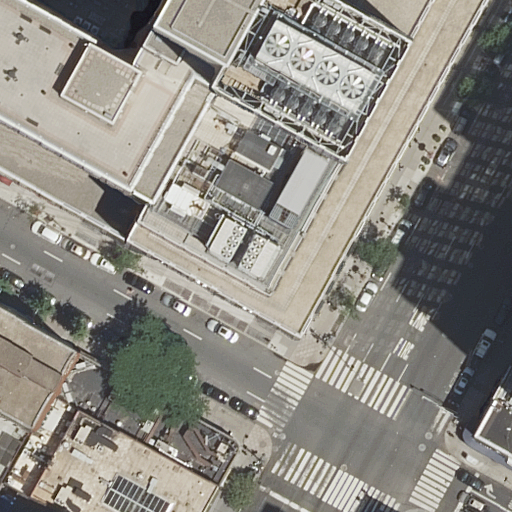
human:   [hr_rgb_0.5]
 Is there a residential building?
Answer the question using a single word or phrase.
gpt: yes

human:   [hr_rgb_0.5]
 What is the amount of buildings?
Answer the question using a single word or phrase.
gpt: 8

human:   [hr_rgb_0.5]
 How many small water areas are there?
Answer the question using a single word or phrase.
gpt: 0

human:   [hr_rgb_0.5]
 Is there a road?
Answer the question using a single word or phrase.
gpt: yes

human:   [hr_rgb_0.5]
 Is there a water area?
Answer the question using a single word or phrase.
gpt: no

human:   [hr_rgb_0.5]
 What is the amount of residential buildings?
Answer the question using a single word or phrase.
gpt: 8

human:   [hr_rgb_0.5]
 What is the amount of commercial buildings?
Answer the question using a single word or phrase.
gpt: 0

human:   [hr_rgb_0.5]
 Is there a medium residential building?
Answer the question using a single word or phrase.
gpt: yes

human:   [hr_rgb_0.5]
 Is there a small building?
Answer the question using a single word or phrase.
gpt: yes

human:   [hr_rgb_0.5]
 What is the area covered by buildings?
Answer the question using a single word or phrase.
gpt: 3235m2

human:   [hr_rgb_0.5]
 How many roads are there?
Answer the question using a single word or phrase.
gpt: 3

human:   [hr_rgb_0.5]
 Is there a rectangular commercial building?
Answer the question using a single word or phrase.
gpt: no

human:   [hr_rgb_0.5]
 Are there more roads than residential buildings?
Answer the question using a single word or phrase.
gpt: no

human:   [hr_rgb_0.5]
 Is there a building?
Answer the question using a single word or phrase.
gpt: yes

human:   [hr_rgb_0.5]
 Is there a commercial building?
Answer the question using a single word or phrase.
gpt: no

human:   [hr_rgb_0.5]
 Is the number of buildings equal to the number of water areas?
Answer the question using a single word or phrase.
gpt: no

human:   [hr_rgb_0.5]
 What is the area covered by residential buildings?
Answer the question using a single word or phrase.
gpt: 3235m2

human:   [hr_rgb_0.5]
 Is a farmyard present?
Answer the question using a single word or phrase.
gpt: no

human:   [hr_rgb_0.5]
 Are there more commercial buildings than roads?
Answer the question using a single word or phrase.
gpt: no

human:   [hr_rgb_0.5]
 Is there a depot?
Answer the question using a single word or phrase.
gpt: no

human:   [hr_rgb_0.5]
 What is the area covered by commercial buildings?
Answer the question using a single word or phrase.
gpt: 0m2

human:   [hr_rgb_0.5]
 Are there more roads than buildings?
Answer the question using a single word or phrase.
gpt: no

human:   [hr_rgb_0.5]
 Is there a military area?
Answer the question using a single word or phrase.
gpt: no

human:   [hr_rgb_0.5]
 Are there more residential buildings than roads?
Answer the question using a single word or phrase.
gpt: yes

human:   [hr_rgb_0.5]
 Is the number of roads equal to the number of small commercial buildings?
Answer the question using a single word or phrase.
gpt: no

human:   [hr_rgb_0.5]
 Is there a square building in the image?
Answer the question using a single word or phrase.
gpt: no

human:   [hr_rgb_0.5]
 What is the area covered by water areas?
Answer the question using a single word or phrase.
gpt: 0m2

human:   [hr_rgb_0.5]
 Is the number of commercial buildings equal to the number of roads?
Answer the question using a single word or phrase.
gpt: no

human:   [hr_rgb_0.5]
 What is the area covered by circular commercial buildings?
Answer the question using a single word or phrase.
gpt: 0m2

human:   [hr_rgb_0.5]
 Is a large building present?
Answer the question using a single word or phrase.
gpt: yes

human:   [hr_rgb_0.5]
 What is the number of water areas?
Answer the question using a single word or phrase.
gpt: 0

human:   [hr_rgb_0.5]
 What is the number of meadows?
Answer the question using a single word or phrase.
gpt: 0

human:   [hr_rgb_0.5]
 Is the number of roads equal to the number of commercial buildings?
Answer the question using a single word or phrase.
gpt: no

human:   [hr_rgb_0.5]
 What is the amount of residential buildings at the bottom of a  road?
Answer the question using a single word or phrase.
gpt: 5

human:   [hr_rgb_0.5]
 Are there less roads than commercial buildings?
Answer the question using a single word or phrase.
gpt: no

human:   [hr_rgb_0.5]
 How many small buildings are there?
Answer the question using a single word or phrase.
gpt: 2

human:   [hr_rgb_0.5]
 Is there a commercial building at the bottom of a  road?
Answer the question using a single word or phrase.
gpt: no

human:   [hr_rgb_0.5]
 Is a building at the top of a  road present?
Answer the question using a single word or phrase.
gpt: yes

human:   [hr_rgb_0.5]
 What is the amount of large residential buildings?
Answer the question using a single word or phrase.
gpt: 2

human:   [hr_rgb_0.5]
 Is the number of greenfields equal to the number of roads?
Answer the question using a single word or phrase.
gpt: no

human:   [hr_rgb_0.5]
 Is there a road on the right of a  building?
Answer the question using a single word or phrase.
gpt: yes

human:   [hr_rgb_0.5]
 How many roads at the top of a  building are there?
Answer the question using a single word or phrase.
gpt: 3

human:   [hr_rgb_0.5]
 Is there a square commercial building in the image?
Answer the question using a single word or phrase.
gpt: no

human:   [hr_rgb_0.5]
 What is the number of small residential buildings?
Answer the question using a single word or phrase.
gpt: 2

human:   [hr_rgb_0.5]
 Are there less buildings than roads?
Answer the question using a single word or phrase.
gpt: no

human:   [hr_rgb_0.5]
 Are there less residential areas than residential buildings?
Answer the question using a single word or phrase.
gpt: yes

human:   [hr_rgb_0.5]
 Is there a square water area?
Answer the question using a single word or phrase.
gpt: no

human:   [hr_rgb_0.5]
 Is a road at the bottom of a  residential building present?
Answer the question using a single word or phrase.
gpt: yes

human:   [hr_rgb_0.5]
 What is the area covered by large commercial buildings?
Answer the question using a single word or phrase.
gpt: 0m2

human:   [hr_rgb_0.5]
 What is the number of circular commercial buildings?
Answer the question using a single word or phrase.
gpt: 0

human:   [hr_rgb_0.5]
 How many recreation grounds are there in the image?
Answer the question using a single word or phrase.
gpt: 0

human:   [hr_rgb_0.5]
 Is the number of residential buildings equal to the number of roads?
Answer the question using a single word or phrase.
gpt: no

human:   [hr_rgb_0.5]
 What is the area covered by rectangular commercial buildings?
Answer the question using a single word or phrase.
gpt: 0m2

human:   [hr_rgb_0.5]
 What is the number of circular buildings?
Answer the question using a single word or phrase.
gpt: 0

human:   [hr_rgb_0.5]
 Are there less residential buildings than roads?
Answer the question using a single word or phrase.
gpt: no

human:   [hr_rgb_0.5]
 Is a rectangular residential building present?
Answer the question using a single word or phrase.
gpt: yes

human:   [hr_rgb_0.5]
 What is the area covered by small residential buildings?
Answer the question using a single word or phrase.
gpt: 102m2

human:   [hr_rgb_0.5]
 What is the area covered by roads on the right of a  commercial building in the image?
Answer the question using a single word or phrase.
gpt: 0m2

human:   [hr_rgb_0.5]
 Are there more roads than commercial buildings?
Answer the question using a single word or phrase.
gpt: yes

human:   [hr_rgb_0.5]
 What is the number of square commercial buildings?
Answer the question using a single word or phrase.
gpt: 0

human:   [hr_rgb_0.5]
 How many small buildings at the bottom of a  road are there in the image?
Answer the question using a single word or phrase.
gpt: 2

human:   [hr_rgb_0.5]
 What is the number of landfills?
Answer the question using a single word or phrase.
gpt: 0

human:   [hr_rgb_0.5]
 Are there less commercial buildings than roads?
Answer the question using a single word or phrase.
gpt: yes

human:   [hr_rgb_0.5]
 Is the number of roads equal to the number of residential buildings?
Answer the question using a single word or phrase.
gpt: no